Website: ulta-beauty
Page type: billing-address
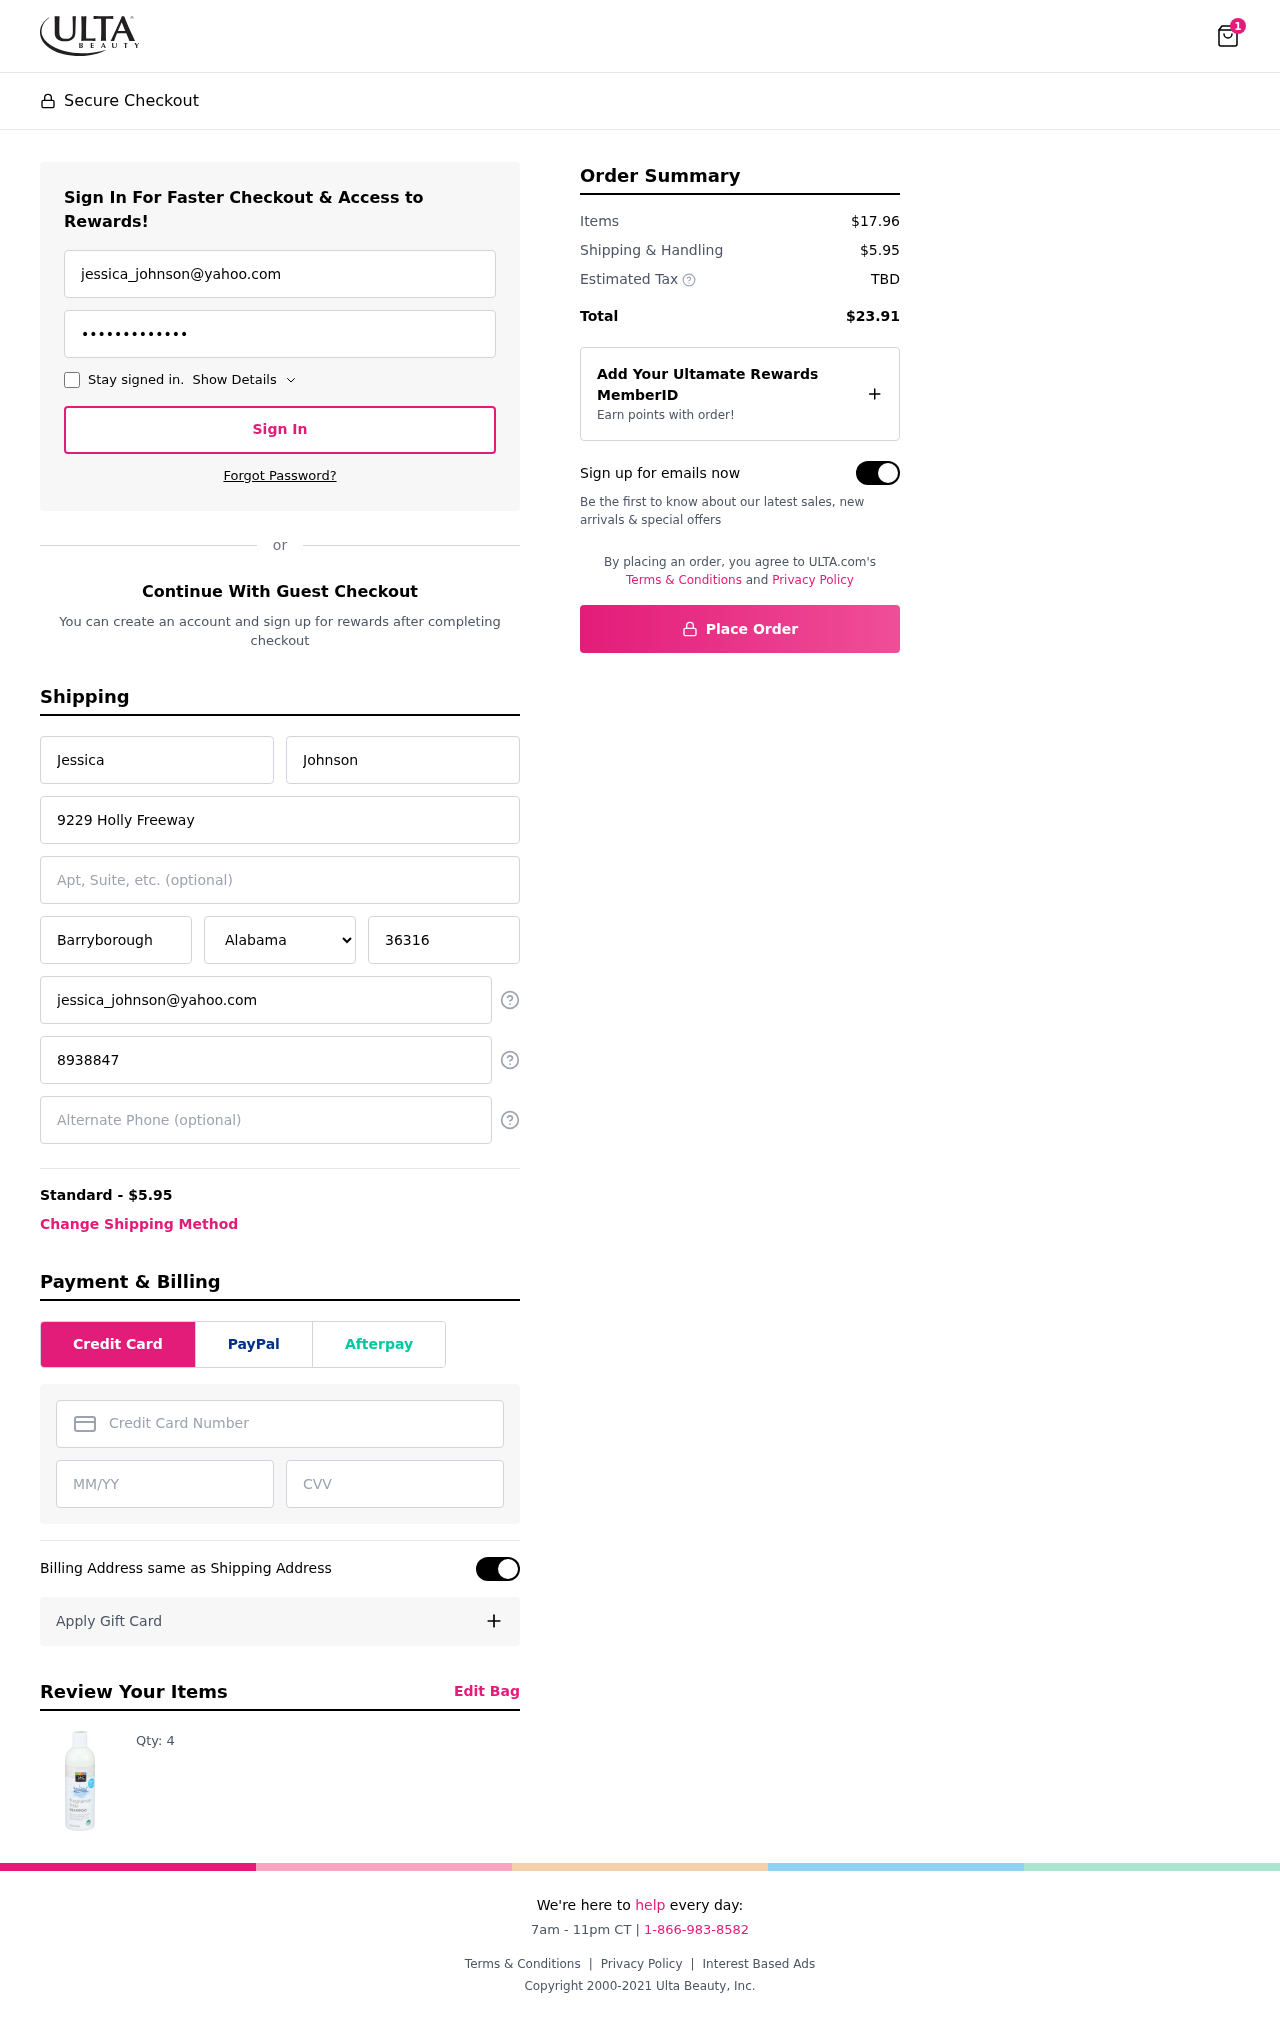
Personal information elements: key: PII_STATE
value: Alabama
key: PII_EMAIL
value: jessica_johnson@yahoo.com
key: PII_FIRSTNAME
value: Jessica
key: PII_LASTNAME
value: Johnson
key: PII_STREET
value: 9229 Holly Freeway
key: PII_CITY
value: Barryborough
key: PII_POSTCODE
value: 36316
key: PII_PHONE
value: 8938847905
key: PII_ALT_PHONE
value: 6885225366
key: PII_CARD_NUMBER
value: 4356 0105 0411 4167
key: PII_CARD_EXPIRY
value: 06/28
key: PII_CARD_CVV
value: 452
Product elements: key: PRODUCT1_QUANTITY
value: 4
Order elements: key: ORDER_NUM_ITEMS
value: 1
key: ORDER_SHIPPING_COST
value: $5.95
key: ORDER_SUBTOTAL
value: $17.96
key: ORDER_TOTAL
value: $23.91